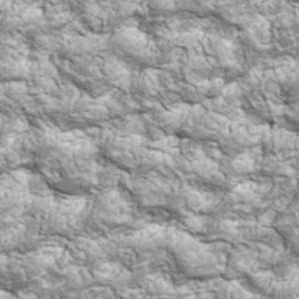
Label: non_frost